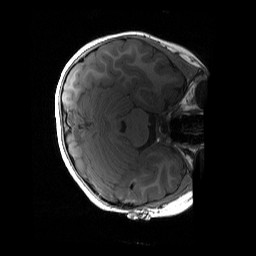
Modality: T1w
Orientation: axial
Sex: female
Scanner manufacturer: siemens
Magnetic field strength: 3 T
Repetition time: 1.9 s
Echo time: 0.00243 s